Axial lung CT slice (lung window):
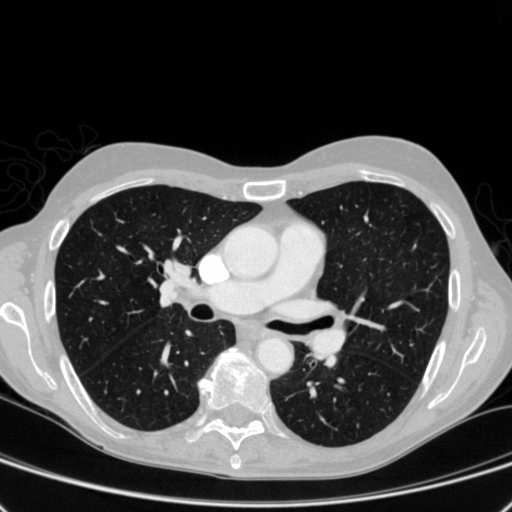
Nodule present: no